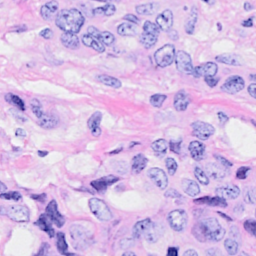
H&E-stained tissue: Breast